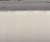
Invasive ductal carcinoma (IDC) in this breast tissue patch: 0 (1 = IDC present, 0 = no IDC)